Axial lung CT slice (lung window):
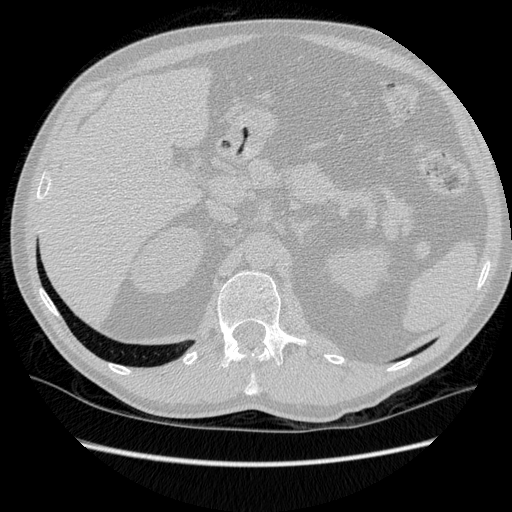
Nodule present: no